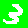
Digit: 3